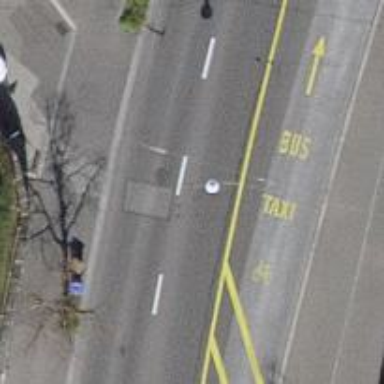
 and busway to share with cyclists on the left."